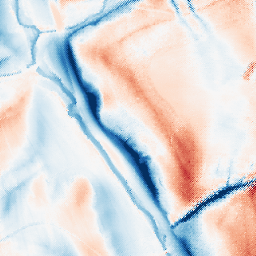
Category: classical
Decomposition family: gaussian_anisotropic
Decomposition parameters: sigma_x: 20
sigma_y: 2
Upsampling method: regularized
Upsampling parameters: scale: 4
lambda_reg: 0.1
Upsampling scale: 4